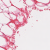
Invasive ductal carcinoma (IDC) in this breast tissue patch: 0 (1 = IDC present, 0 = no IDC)